Question: Im trying to raycast from the bottom of a box downwards. When the box is in the floor, I'd imagine the raycast fraction value would be zero, but it always gives me <PHONE>. To be honest, It is not logic-breaking at all, but it OCD's me alot, and I'm just wondering why this happens?
Added a little sketch to make it easier to visualize:

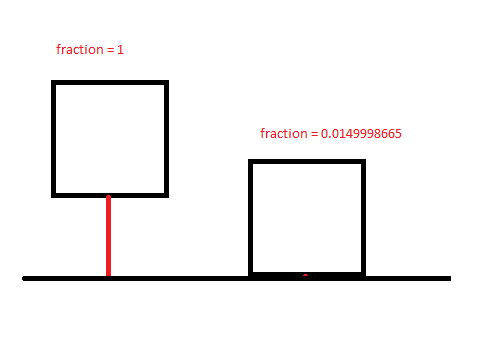
Answer: Polygons (and edges) in Box2D are kept at a tiny distance apart to help stability in the contact constraint solver. <URL>